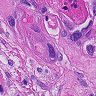
Metastatic tissue present: yes